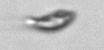
Label: Cryptophyta